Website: walmart
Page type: cart
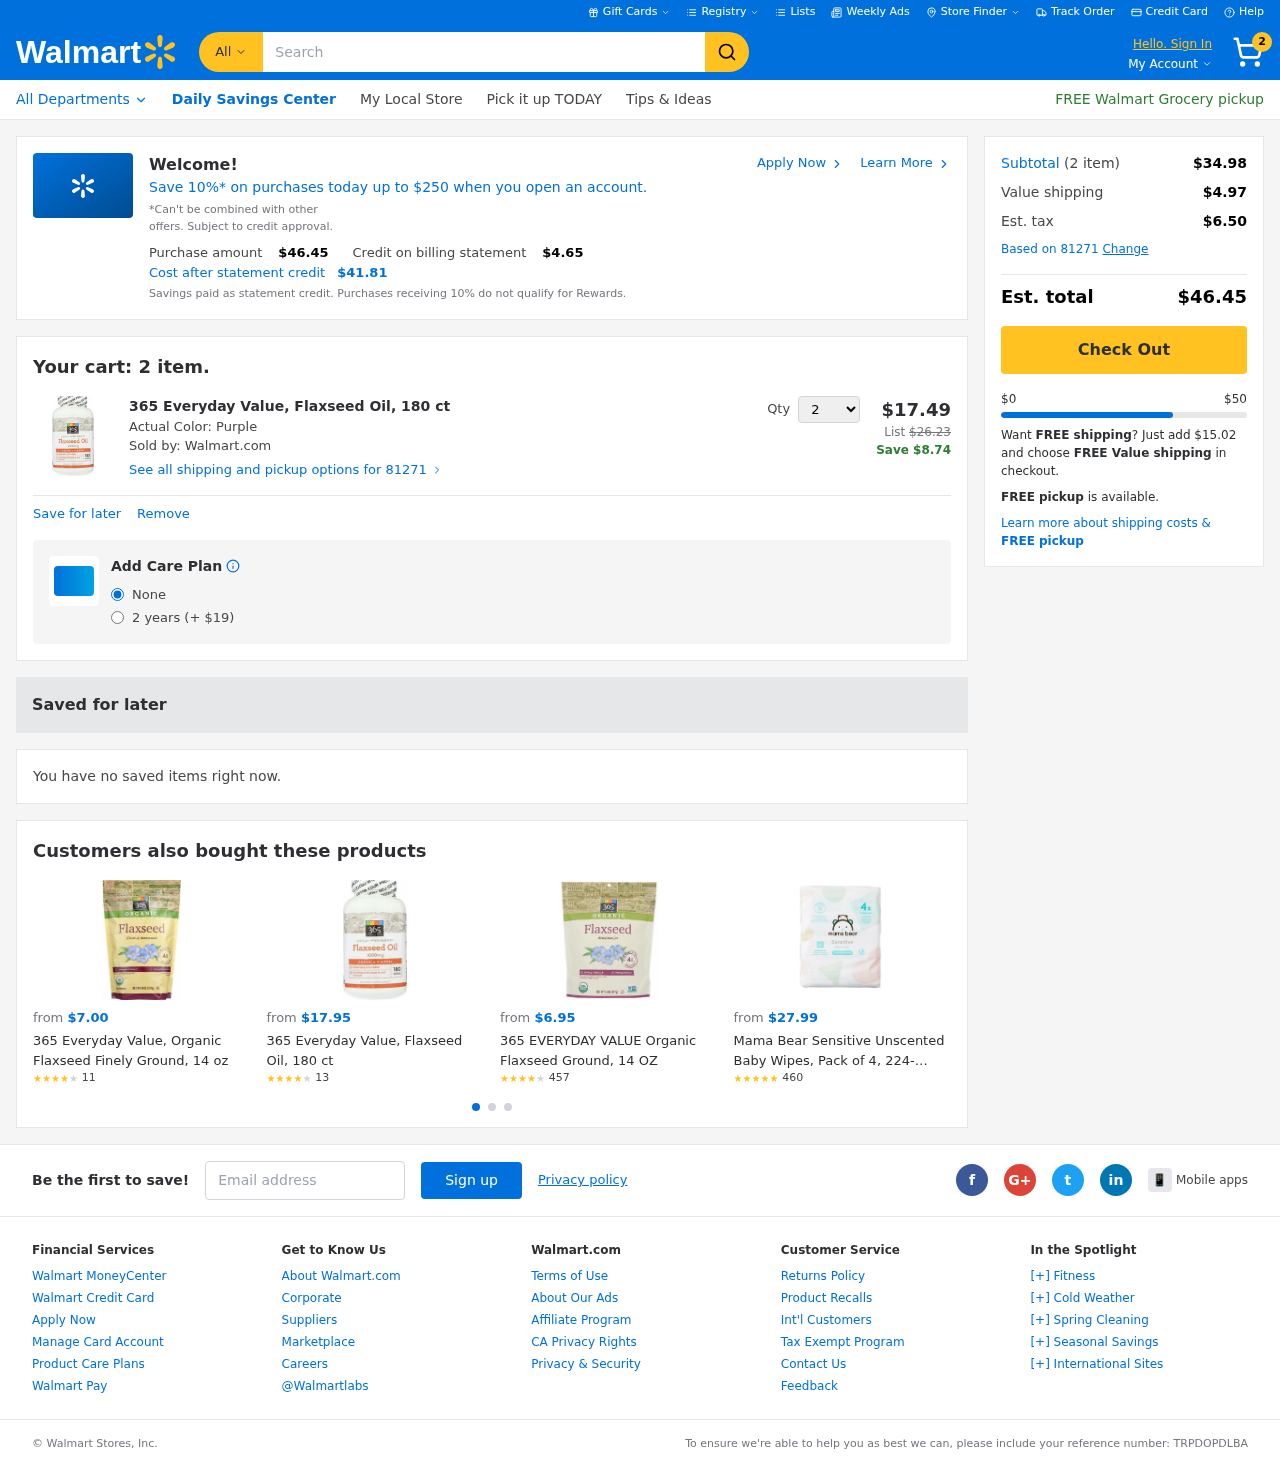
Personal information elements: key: PII_EMAIL
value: regina_alexander@gmail.com
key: PII_POSTCODE
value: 81271
Product elements: key: PRODUCT1_NAME
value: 365 Everyday Value, Flaxseed Oil, 180 ct
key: PRODUCT1_PRICE
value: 17.49
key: PRODUCT1_QUANTITY
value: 2
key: PRODUCT2_NAME
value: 365 Everyday Value, Organic Flaxseed Finely Ground, 14 oz
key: PRODUCT2_NUM_RATINGS
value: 11
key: PRODUCT2_PRICE
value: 7
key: PRODUCT2_RATING
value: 3.7
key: PRODUCT3_NAME
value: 365 Everyday Value, Flaxseed Oil, 180 ct
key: PRODUCT3_NUM_RATINGS
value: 13
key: PRODUCT3_PRICE
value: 17.95
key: PRODUCT3_RATING
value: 4.3
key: PRODUCT4_NAME
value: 365 EVERYDAY VALUE Organic Flaxseed Ground, 14 OZ
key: PRODUCT4_NUM_RATINGS
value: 457
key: PRODUCT4_PRICE
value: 6.95
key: PRODUCT4_RATING
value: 3.6
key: PRODUCT5_NAME
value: Mama Bear Sensitive Unscented Baby Wipes, Pack of 4, 224-Count
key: PRODUCT5_NUM_RATINGS
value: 460
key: PRODUCT5_PRICE
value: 27.99
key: PRODUCT5_RATING
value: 4.5
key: PRODUCT1_ORIGINAL_PRICE
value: $26.23
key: PRODUCT1_SAVINGS
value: Save $8.74
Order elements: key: ORDER_NUM_ITEMS
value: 2
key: ORDER_TOTAL
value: $46.45
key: PROMO_TOTAL_AFTER_CREDIT
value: $41.81
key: ORDER_SUBTOTAL
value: $34.98
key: ORDER_SHIPPING_COST
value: $4.97
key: ORDER_TAX
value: $6.50
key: FREE_SHIPPING_REMAINING
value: $15.02
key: ORDER_REFERENCE_NUMBER
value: TRPDOPDLBA
Search elements: key: HEADER_SEARCH
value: Search
Other elements: key: PROMO_CREDIT
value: $4.65